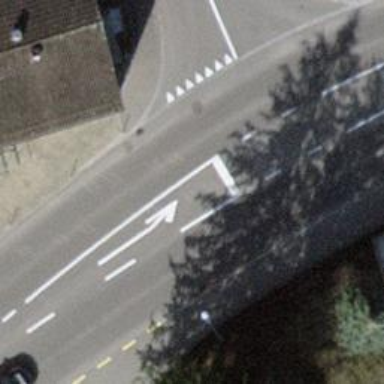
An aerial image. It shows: Secondary road with asphalt surface. There is track cycleway on the left and sidewalk on the left side as well.